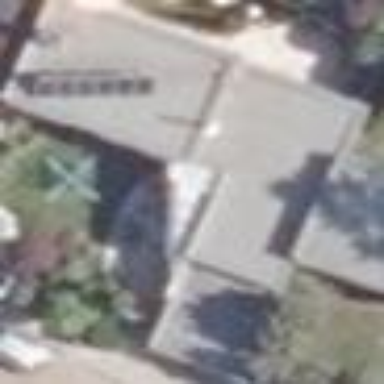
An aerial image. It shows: House with flat roof.